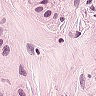
Metastatic tissue present: yes